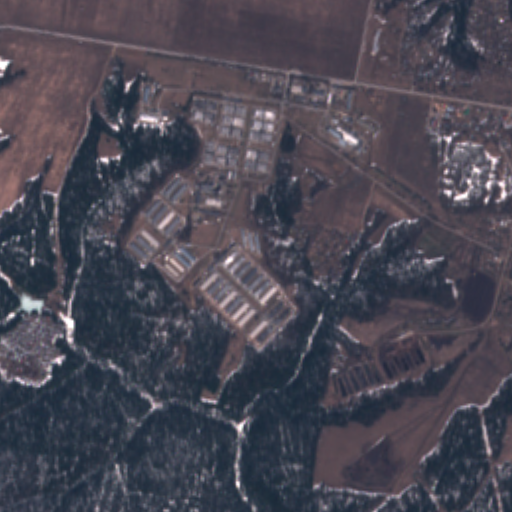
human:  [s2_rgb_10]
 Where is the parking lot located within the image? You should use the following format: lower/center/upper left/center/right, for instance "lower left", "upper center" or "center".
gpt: The parking lot is located in the upper right of the image.
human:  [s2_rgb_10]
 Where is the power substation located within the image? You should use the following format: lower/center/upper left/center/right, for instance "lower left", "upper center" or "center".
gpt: The power substation is located in the upper right of the image.
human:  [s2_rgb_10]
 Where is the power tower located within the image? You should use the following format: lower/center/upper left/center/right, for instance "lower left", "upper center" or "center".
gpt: The power tower is located in the upper of the image.
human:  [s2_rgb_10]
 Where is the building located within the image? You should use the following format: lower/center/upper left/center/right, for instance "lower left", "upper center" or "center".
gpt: There is no building in the image.